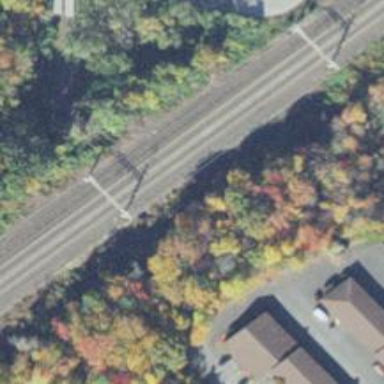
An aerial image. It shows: Railway with electrified contact lines.